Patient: sex M, age 48
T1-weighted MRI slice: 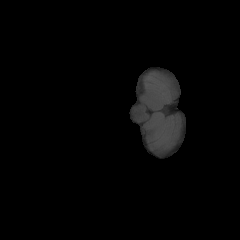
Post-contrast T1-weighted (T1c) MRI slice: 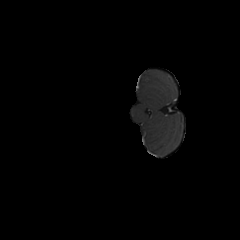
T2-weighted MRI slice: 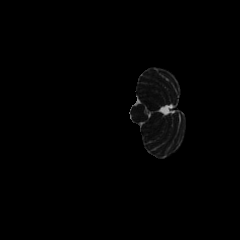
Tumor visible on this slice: no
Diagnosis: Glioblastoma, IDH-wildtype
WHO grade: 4